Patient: sex M, age 51
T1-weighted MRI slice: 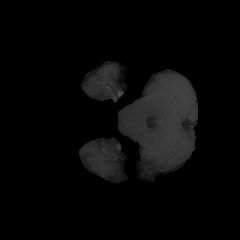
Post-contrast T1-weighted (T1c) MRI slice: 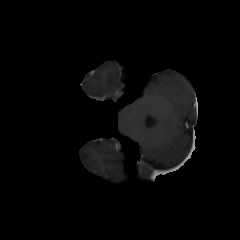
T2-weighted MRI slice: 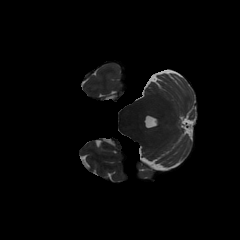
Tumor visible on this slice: no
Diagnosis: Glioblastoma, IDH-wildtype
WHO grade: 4